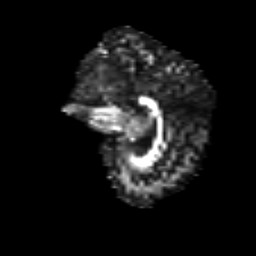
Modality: FA
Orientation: sagittal
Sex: male
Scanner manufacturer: siemens
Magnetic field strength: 3 T
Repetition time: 5 s
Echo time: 0.071 s